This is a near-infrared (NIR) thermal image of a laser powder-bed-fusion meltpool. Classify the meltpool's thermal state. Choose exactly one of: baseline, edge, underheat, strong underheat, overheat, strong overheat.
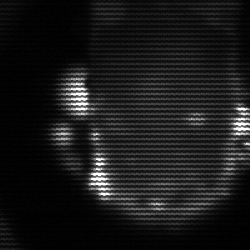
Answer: baseline